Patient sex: M
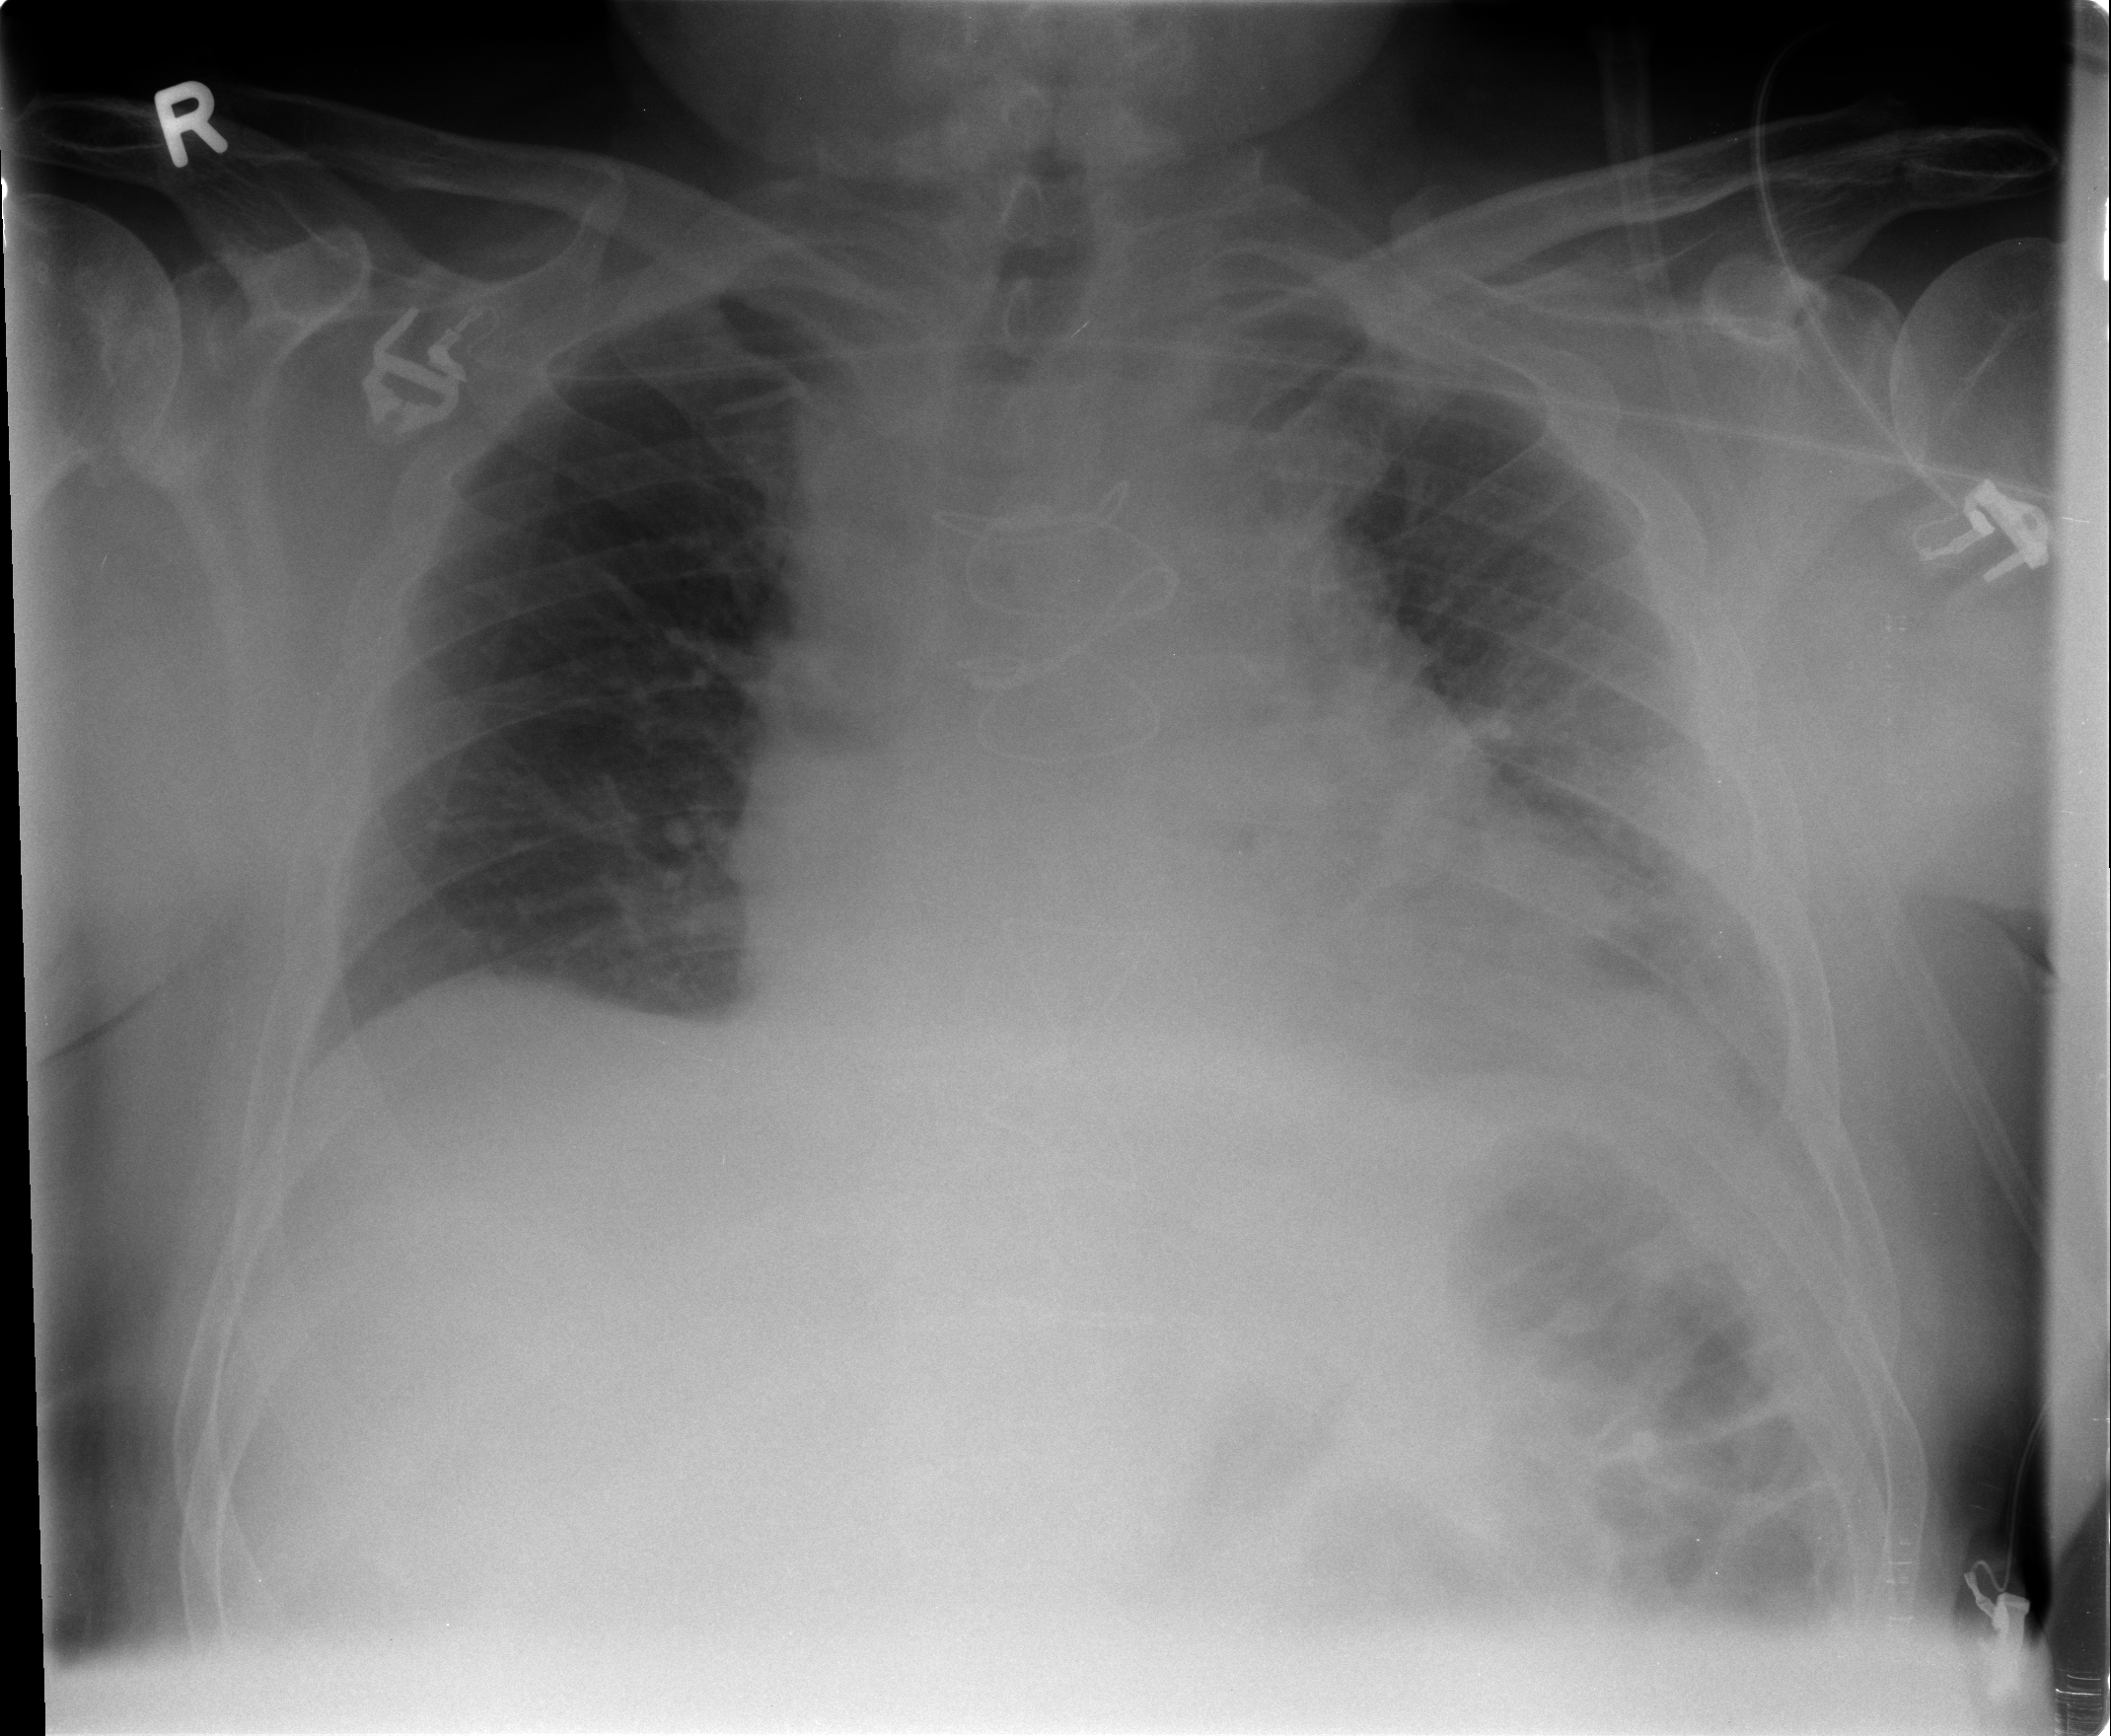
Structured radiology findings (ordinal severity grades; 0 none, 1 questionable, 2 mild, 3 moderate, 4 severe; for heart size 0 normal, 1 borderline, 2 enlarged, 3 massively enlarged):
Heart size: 3
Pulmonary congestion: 0
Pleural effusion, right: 0
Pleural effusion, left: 0
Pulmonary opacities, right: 0
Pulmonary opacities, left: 0
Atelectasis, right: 1
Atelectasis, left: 3